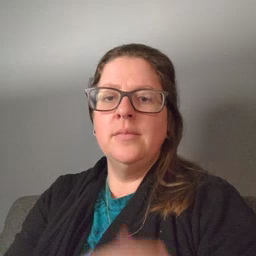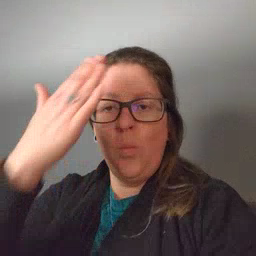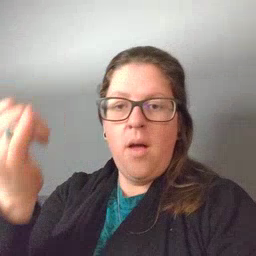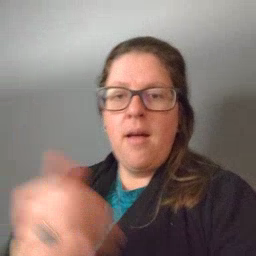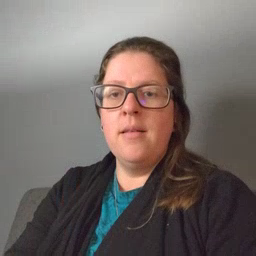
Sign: why